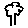
Label: tree